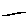
Label: zigzag